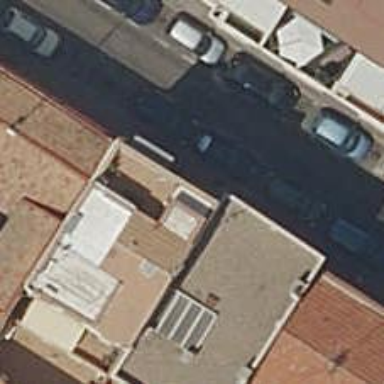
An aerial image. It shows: Image showing building with apartments.